Field crop: tomato
Growth stage: 1
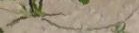
Species: cyperus